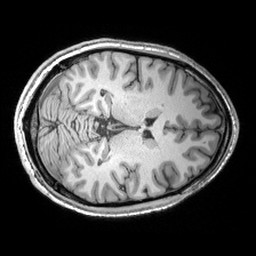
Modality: T1w
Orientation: axial
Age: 27
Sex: male
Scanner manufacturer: siemens
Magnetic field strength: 3 T
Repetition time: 2.53 s
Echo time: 0.00299 s